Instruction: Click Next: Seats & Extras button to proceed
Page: traveler
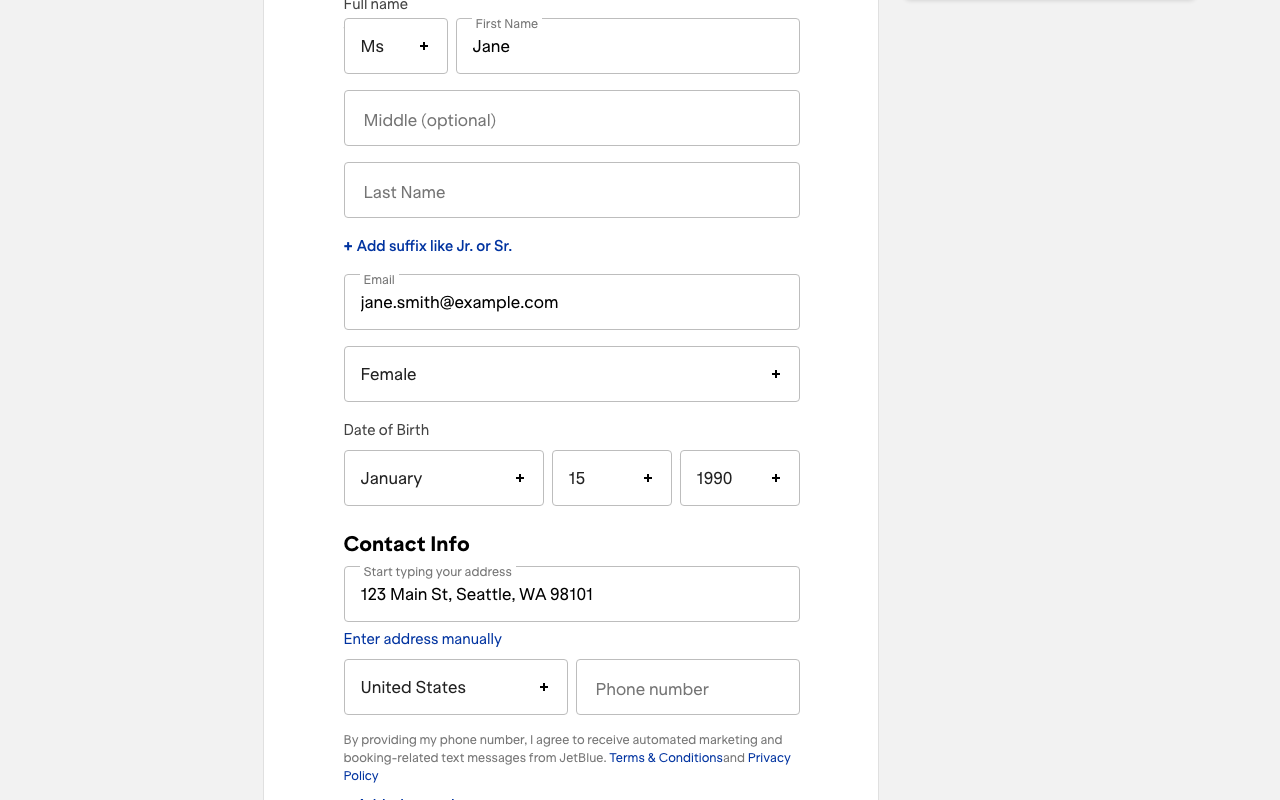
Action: click